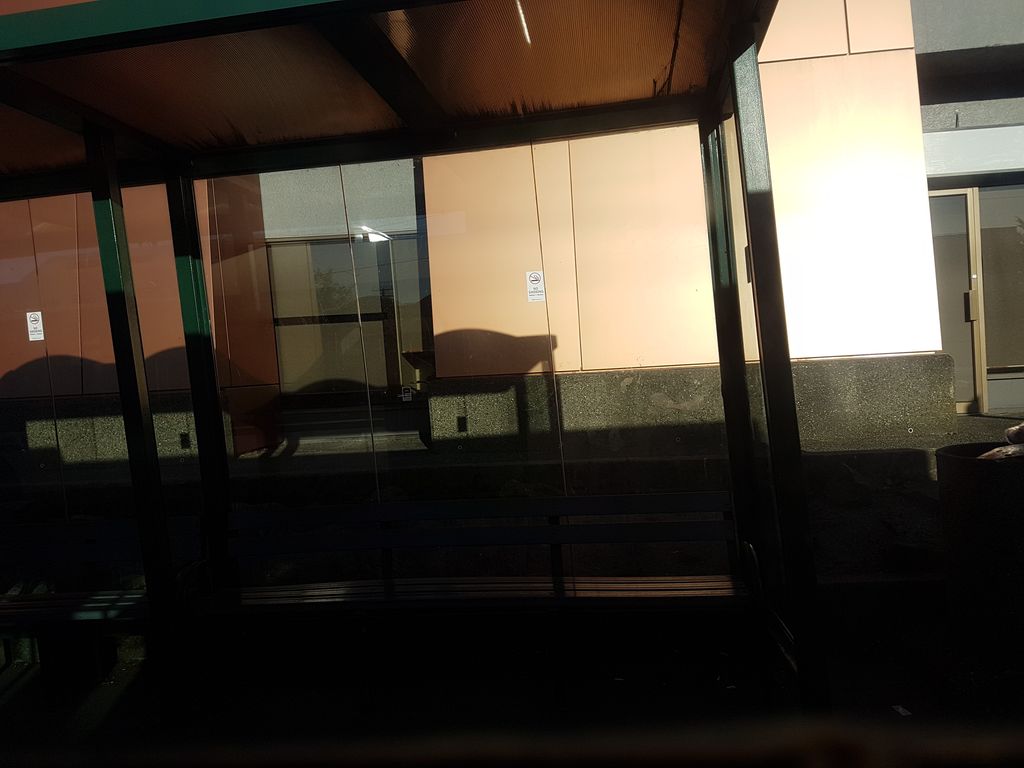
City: victoria